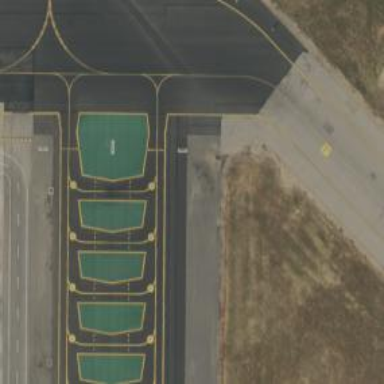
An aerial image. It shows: Image of taxiway at airport.